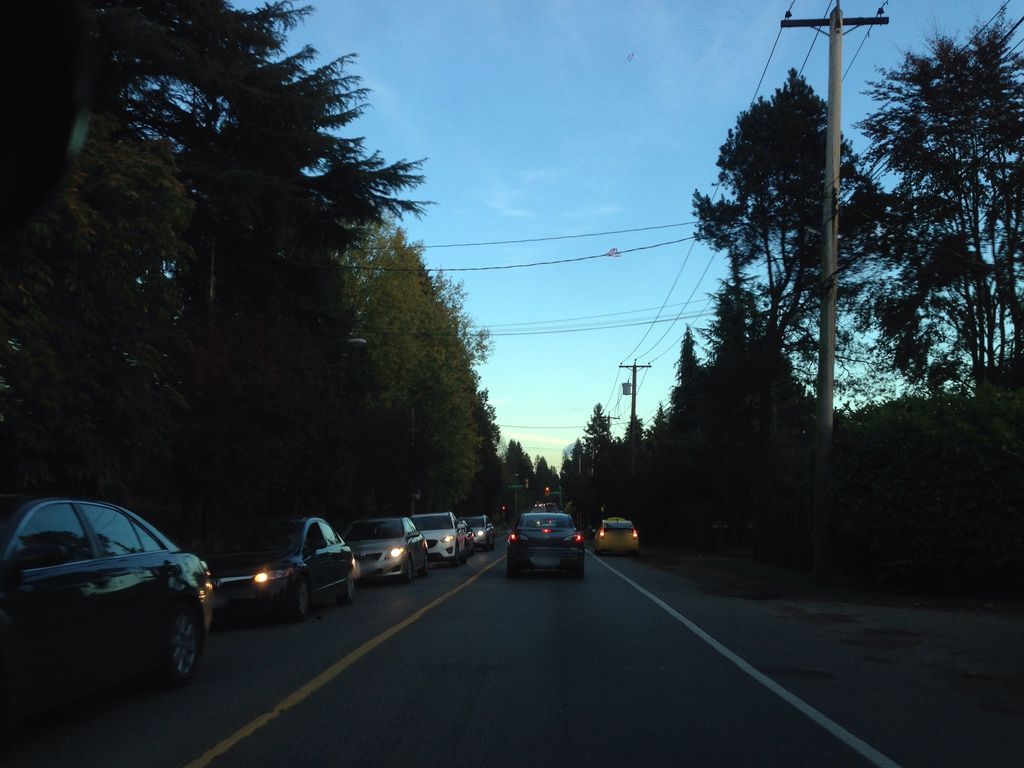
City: vancouver